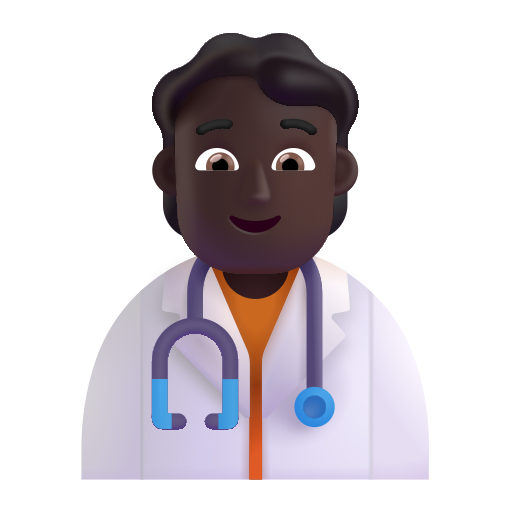
health worker color dark